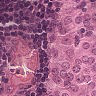
Metastatic tissue present: yes